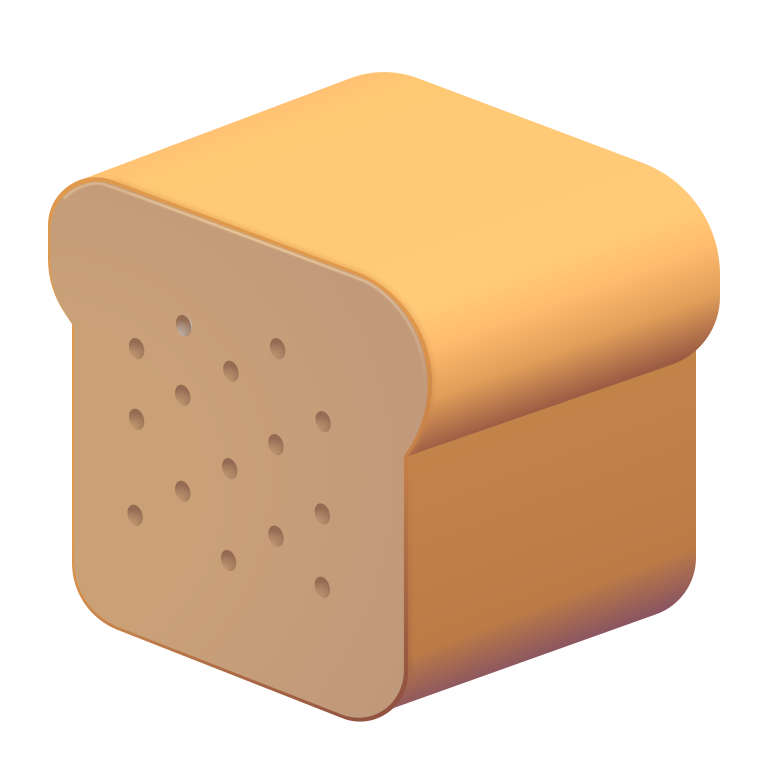
bread color